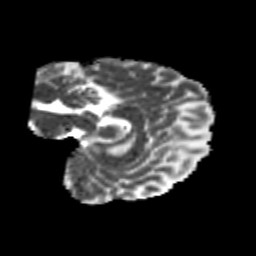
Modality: MD
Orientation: sagittal
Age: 38
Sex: female
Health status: healthy
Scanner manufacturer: siemens
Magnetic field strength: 3 T
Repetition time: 10.8 s
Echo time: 0.082 s